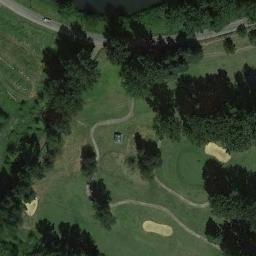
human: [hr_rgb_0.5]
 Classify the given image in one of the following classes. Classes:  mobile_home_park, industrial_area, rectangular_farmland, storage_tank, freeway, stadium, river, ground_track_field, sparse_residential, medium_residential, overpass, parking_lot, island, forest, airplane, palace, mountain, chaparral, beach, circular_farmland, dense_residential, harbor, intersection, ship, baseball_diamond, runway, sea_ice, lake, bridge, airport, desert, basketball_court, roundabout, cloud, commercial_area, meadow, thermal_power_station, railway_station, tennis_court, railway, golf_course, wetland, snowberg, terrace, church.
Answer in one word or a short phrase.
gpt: golf_course